Field crop: tomato
Growth stage: 1
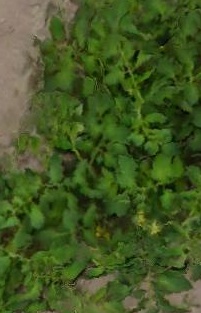
Species: tomato